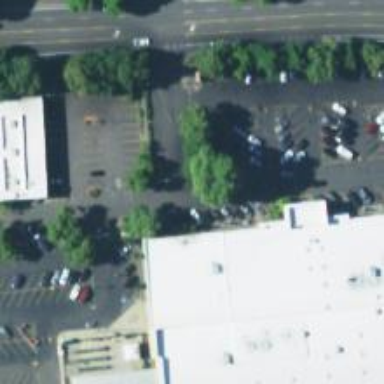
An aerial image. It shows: Parking space.